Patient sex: F
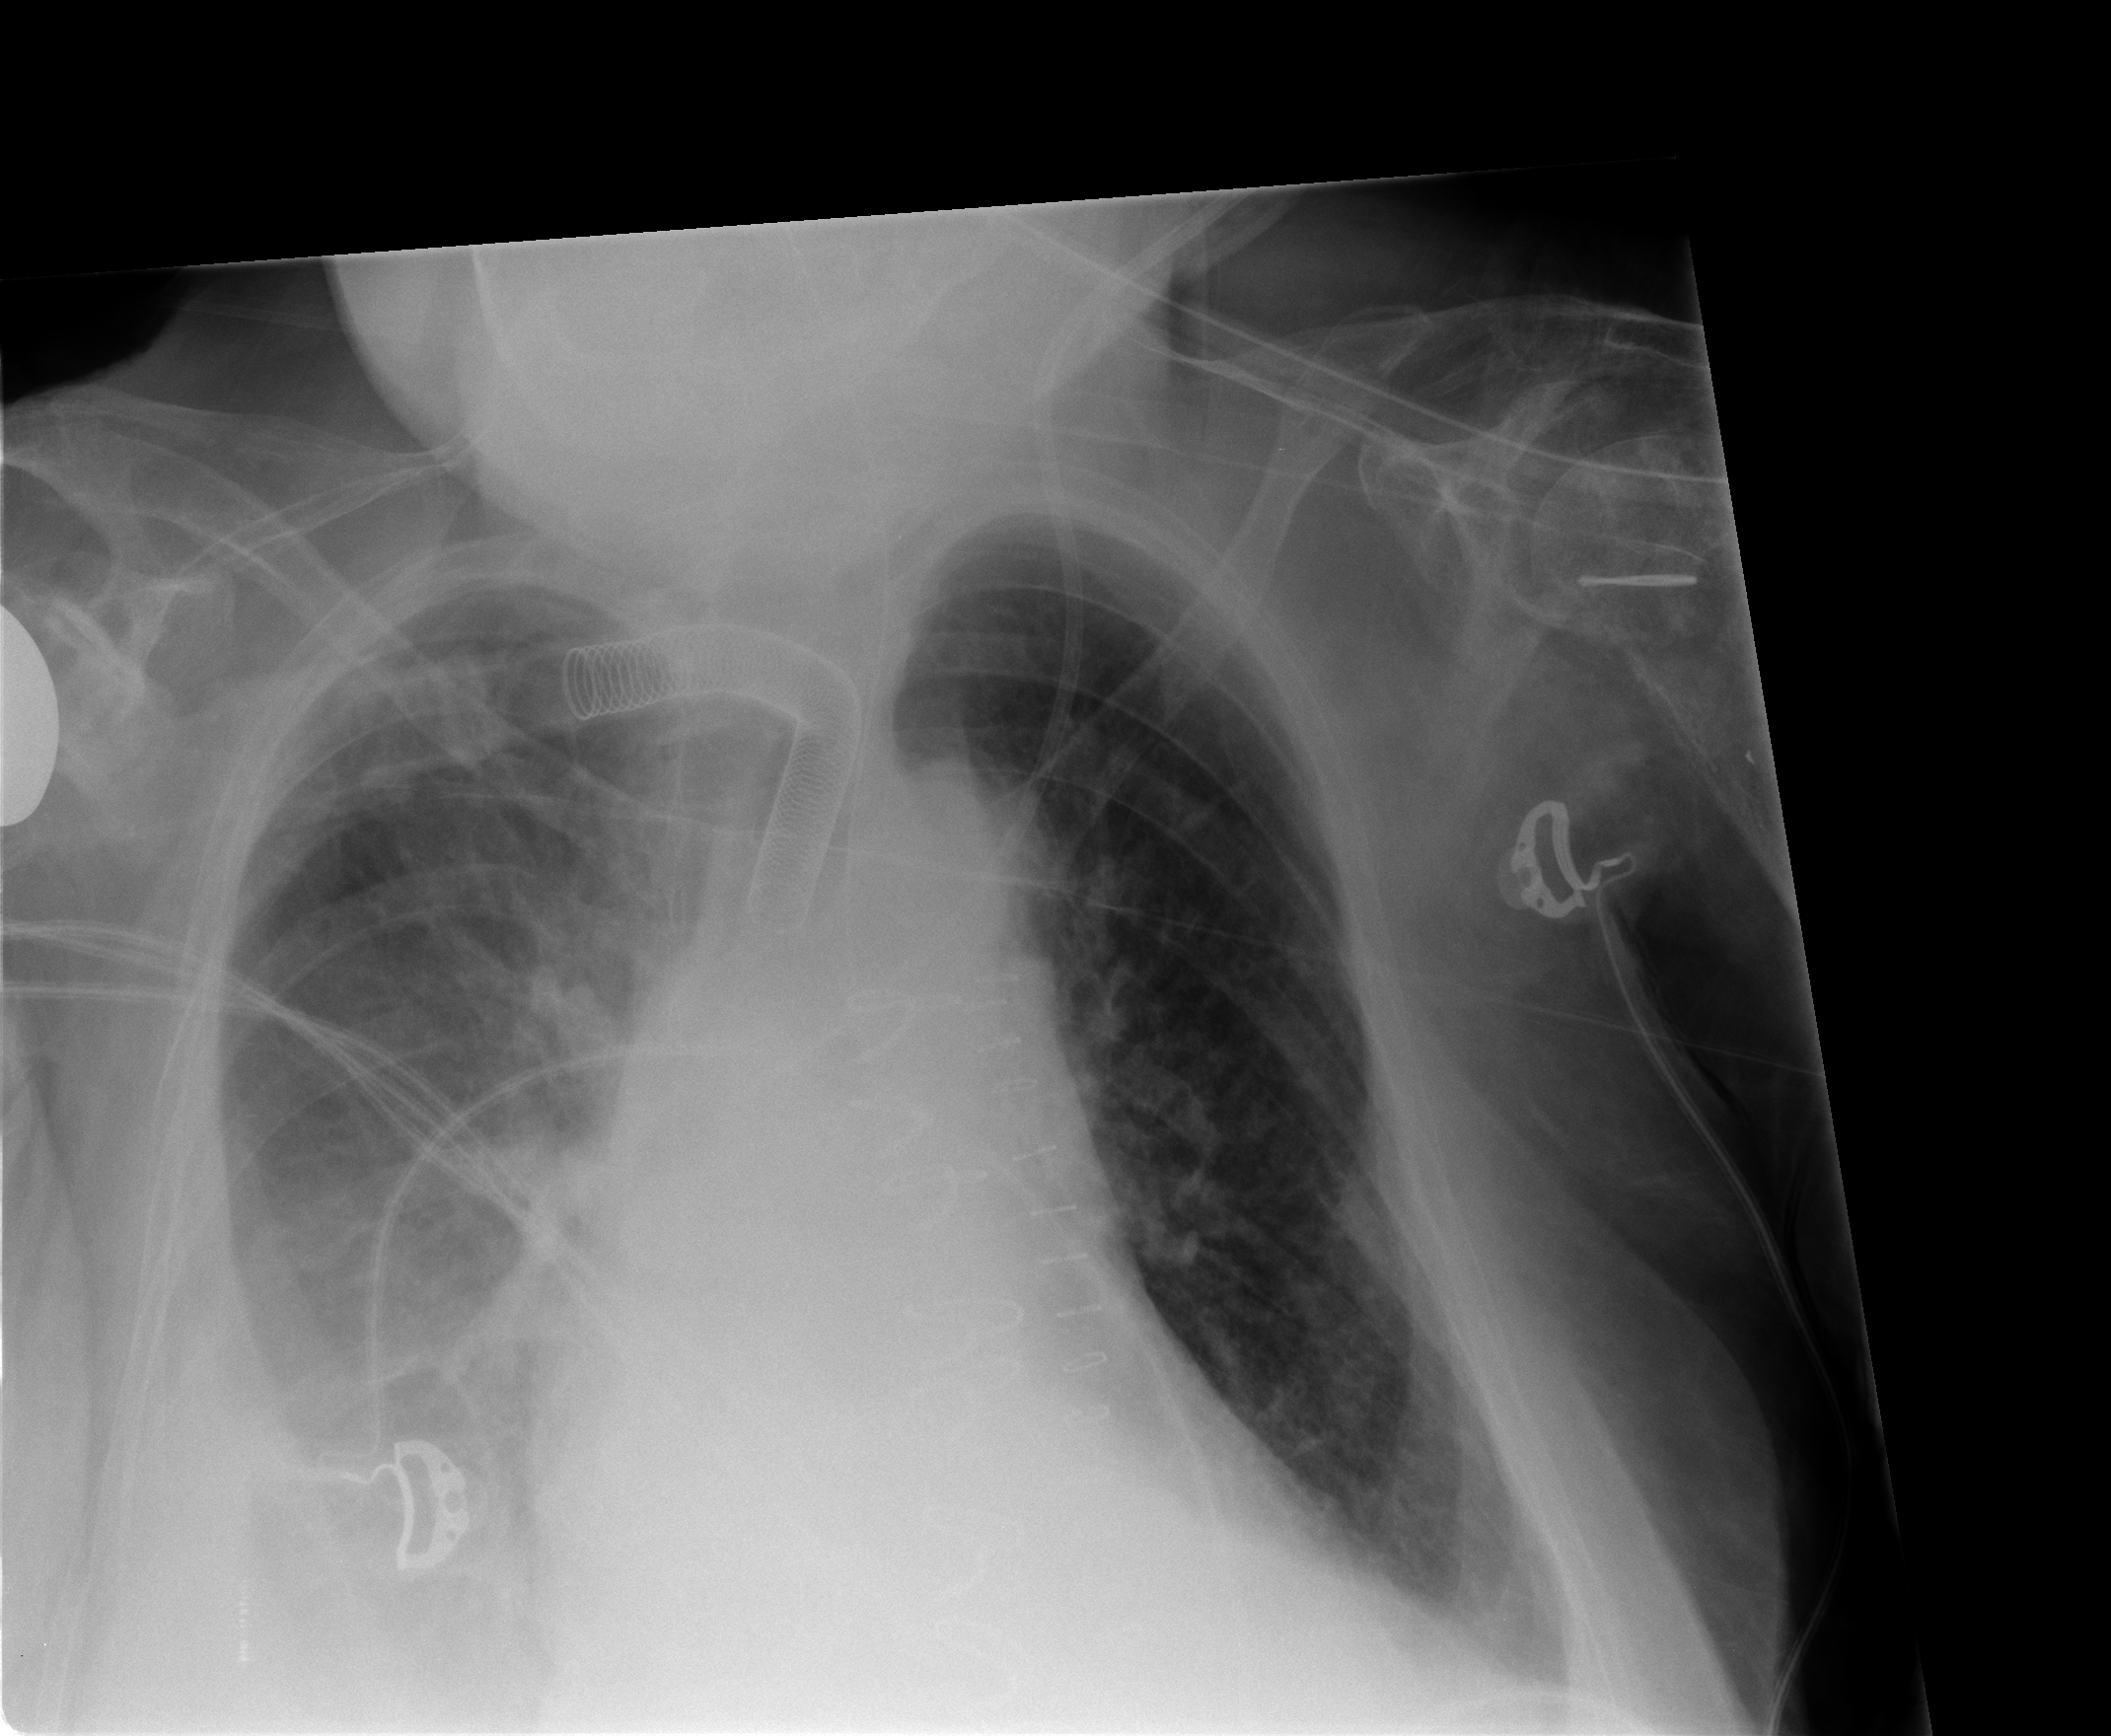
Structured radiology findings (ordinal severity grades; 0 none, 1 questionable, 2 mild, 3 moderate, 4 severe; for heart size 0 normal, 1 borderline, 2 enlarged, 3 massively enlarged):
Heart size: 2
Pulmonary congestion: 2
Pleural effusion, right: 2
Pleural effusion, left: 2
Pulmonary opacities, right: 1
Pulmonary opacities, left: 0
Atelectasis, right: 3
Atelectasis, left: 2